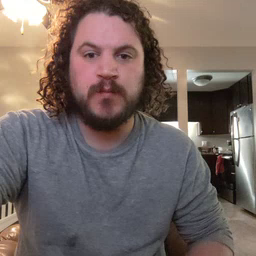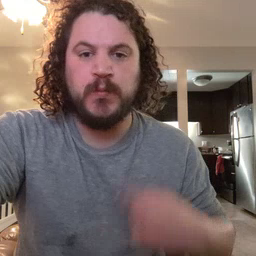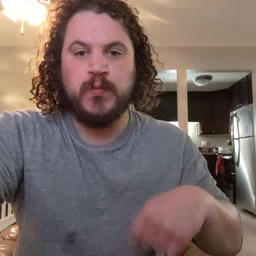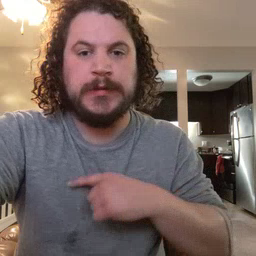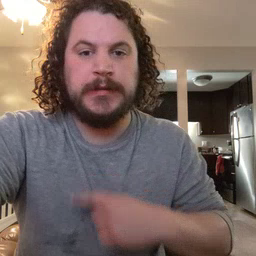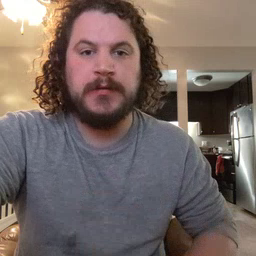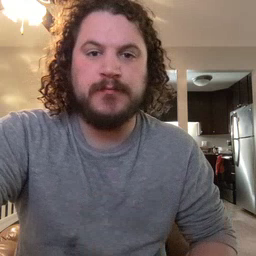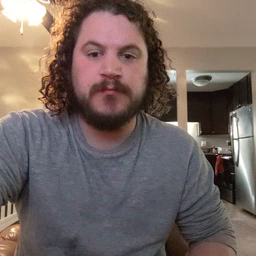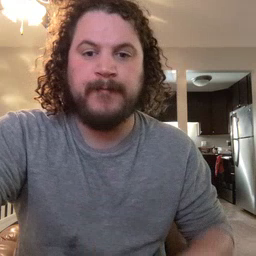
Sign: weus